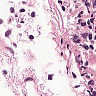
Metastatic tissue present: no